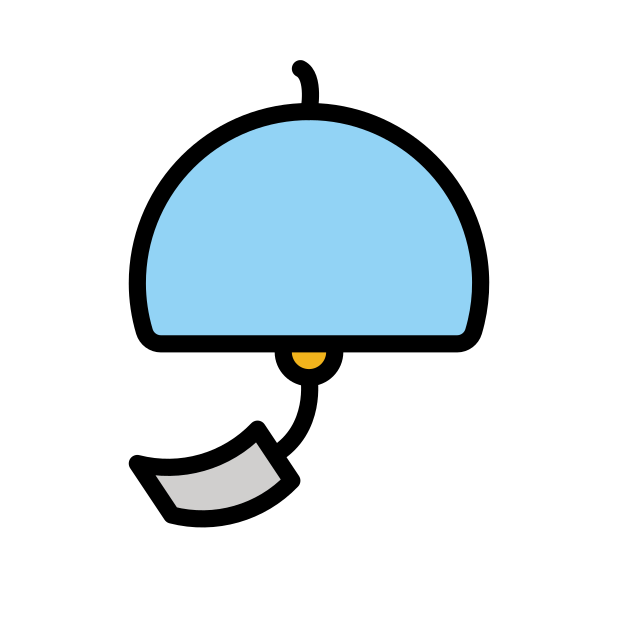
Emoji: 🎐
Name: wind chime
Unicode: 0x1f390